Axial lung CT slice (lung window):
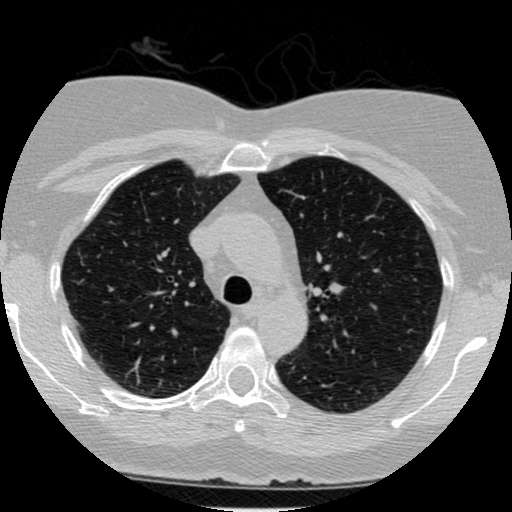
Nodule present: no